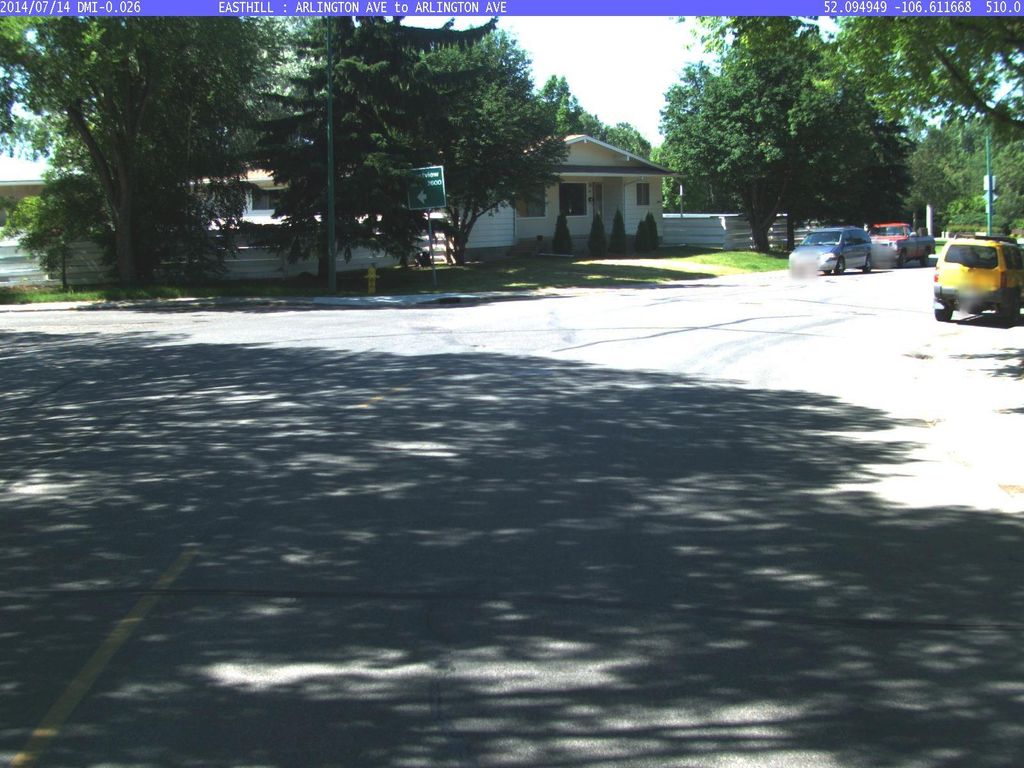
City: saskatoon